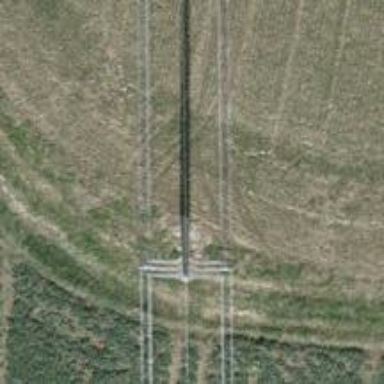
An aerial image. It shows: Concrete power pole.